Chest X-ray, PA view. Patient: 42 years old, sex F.
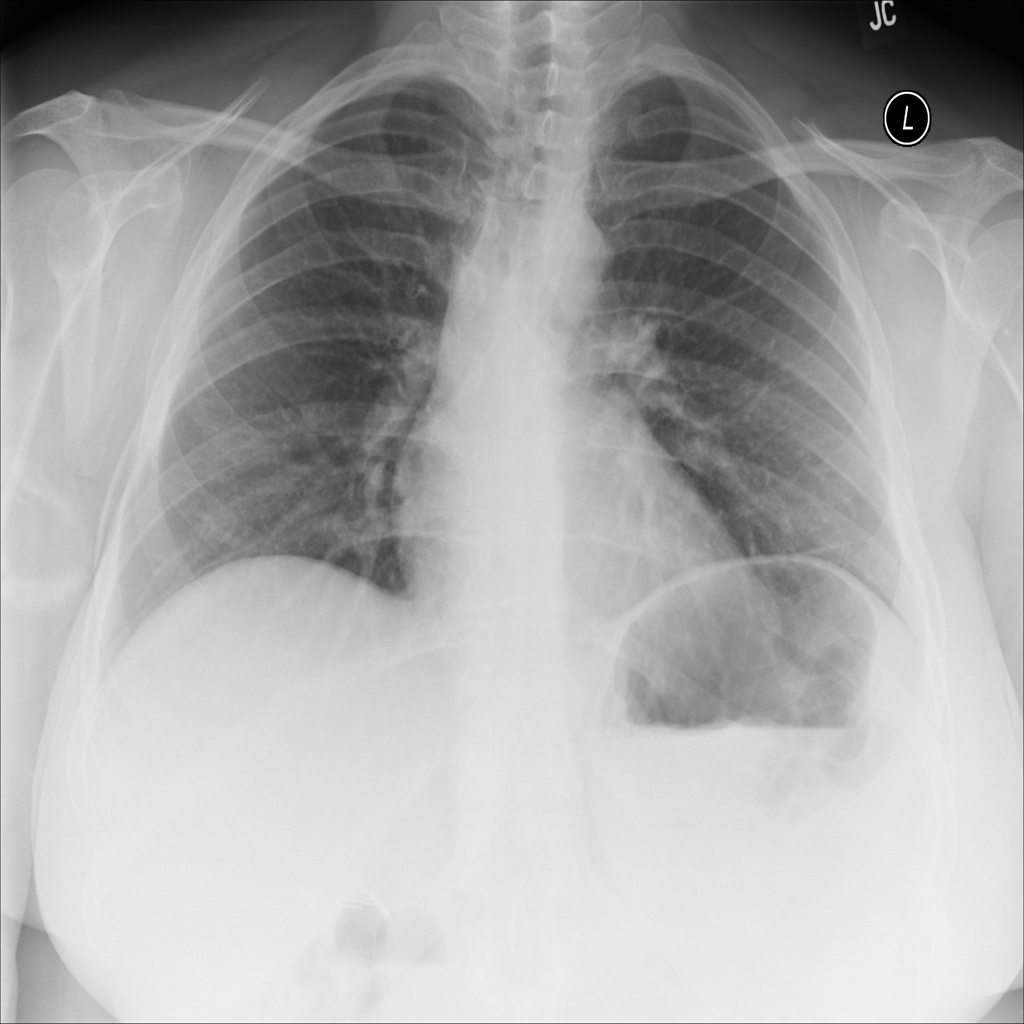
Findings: No Finding